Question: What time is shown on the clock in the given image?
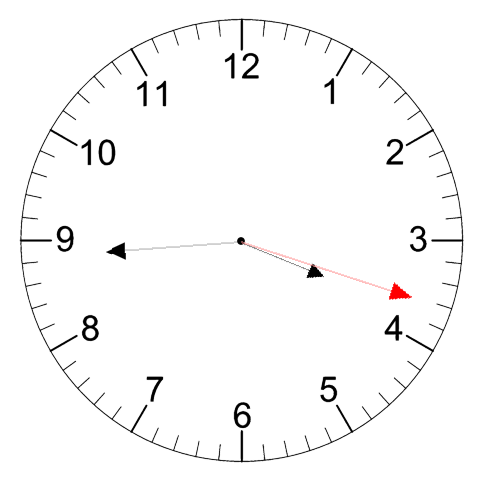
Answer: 03:44:18